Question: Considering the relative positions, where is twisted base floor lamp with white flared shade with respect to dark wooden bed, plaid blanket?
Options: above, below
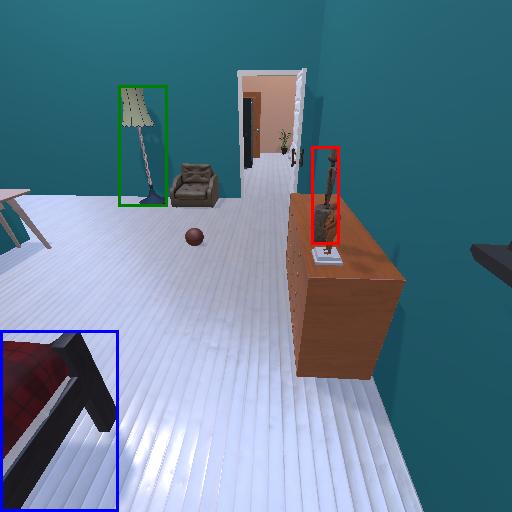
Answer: above